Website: macys
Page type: cart
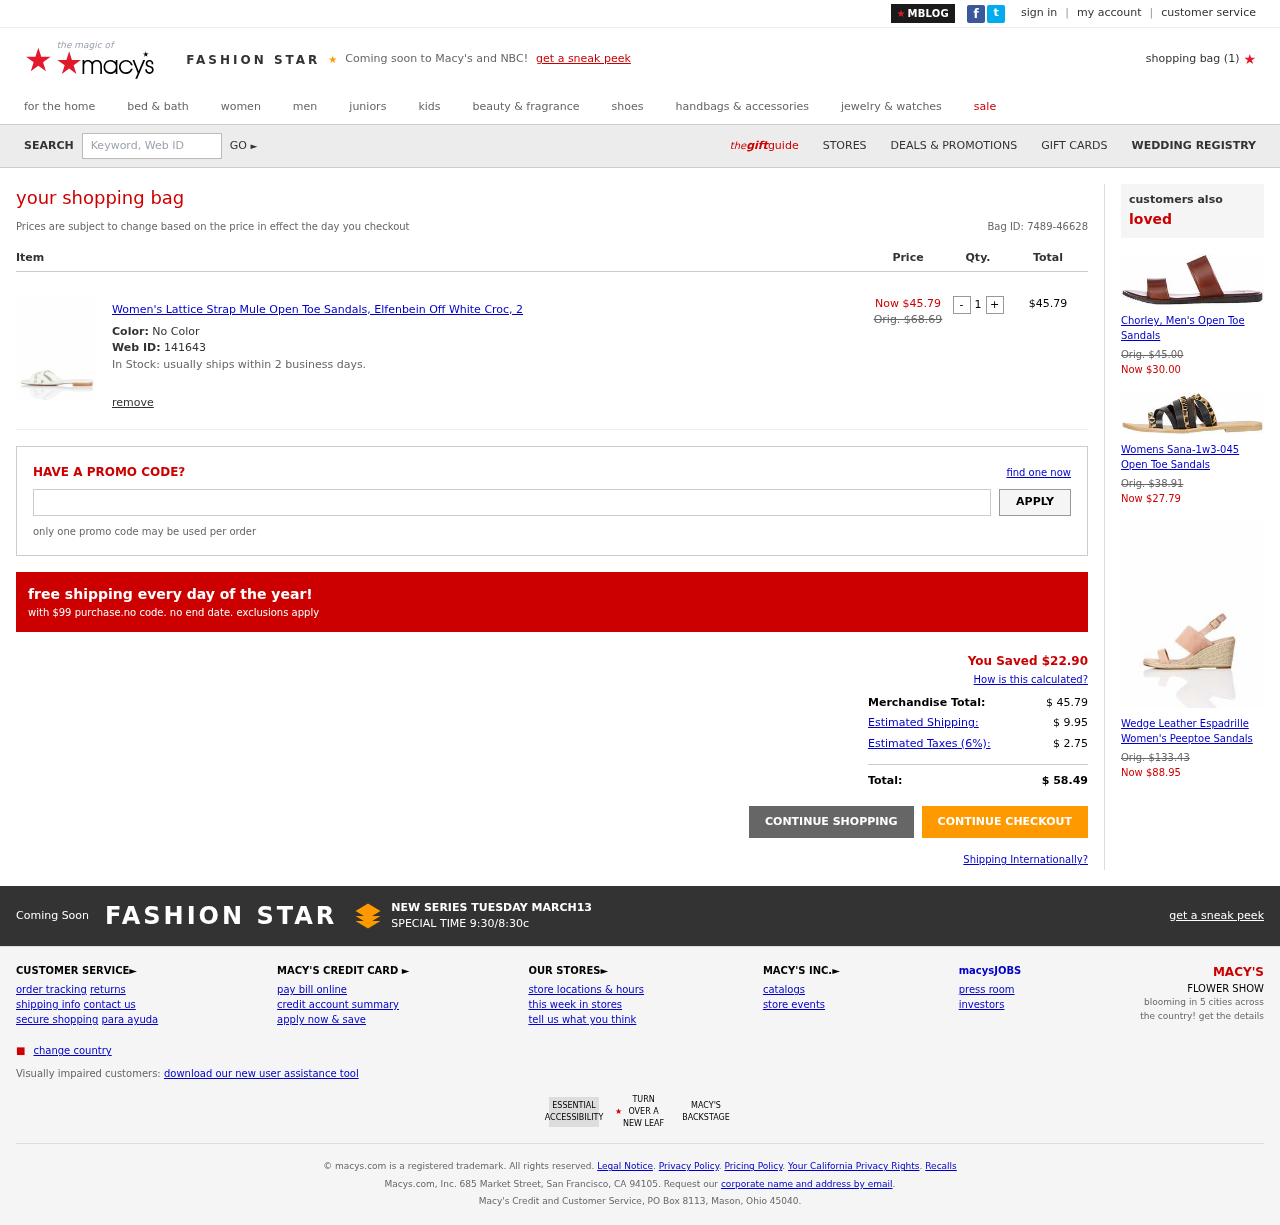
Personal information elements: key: PII_PROMO_CODE
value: VIP6483
Product elements: key: PRODUCT1_NAME
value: Women's Lattice Strap Mule Open Toe Sandals, Elfenbein Off White Croc, 2
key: PRODUCT1_PRICE
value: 45.79
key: PRODUCT1_QUANTITY
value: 1
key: PRODUCT2_NAME
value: Chorley, Men's Open Toe Sandals
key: PRODUCT2_PRICE
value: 30
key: PRODUCT3_NAME
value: Womens Sana-1w3-045 Open Toe Sandals
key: PRODUCT3_PRICE
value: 27.79
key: PRODUCT4_NAME
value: Wedge Leather Espadrille Women's Peeptoe Sandals
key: PRODUCT4_PRICE
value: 88.95
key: PRODUCT1_SKU
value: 141643
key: PRODUCT1_ORIGINAL_PRICE
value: Orig. $68.69
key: PRODUCT1_TOTAL
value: $45.79
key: PRODUCT2_ORIGINAL_PRICE
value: Orig. $45.00
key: PRODUCT3_ORIGINAL_PRICE
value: Orig. $38.91
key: PRODUCT4_ORIGINAL_PRICE
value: Orig. $133.43
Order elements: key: ORDER_NUM_ITEMS
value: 1
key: ORDER_ID
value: Bag ID: 7489-46628
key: ORDER_SAVINGS
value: $22.90
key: ORDER_SUBTOTAL
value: $ 45.79
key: ORDER_SHIPPING_COST
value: $ 9.95
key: ORDER_TAX
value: $ 2.75
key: ORDER_TOTAL
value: $ 58.49